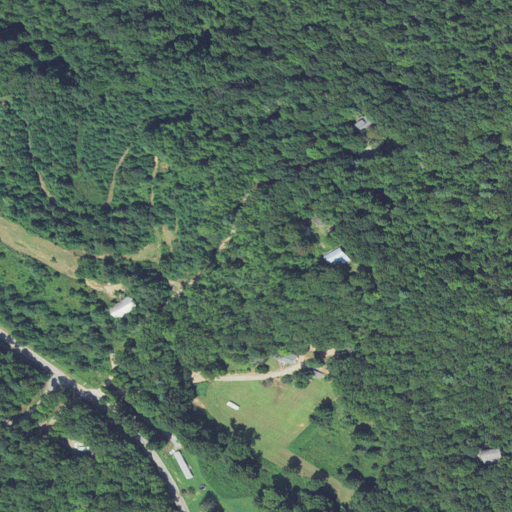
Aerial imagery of mountain in North Carolina named Little Mountain containing deciduous forest, open development, pasture, low intensity development, and medium intensity development